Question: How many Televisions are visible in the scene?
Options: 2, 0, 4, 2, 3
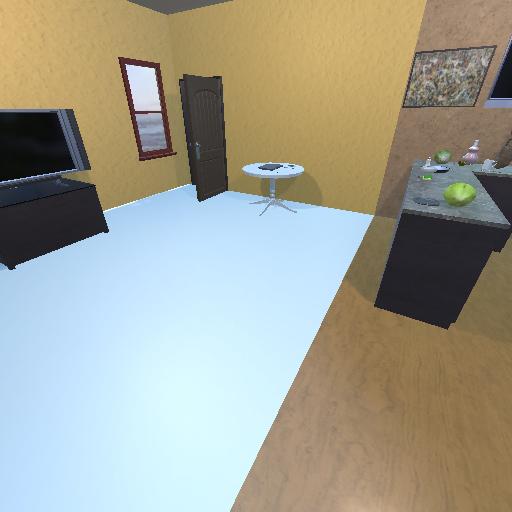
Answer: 2